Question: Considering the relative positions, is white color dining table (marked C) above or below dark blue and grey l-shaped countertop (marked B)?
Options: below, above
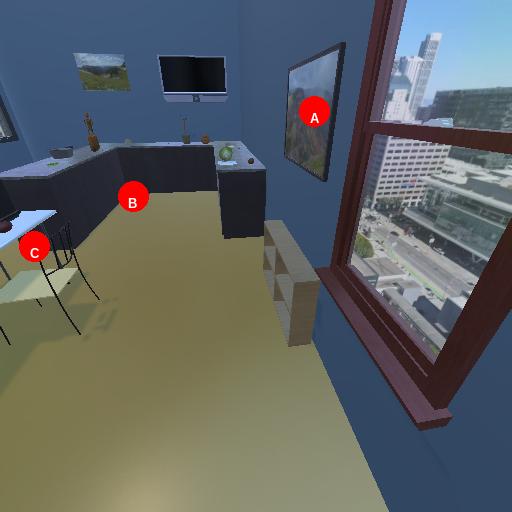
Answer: below